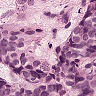
Metastatic tissue present: yes